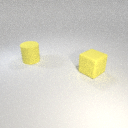
large yellow rubber cylinder to the left of large yellow rubber cube